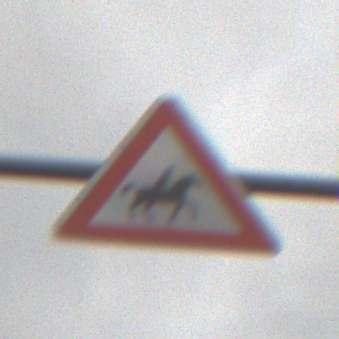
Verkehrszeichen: ReiterLinks
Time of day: MorningAfternoon
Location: Outdoor (Nature)
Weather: Overcast
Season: NotSpecified
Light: Natural